Question: I am using 'OAuthSwift' pod for Google API authentication. In the callback, the refresh token is missing. As Google is returning '500 Server Error', when trying to ask for a new token after user already authenticated, I want to store the refresh token, and authorise the user the next time they login, and retrieve a new token.
This is my code:
'''
let callback = "\(Bundle.main.bundleIdentifier ?? ""):/oauth2Callback"
_ = ytOAuth2Swift?.authorize(
withCallbackURL: URL(string: callback)!,
scope: "https://www.googleapis.com/auth/youtube", state: state,
success: { credential, response, parameters in
print("YouTube Access_Token \(credential.oauthToken)")
print("YouTube efreshR_Token \(credential.oauthRefreshToken)")
},
failure: { error in
print("ERROR: \(error.localizedDescription)")
}
)
'''
This is the response we do get back!
<URL>
According to Google API docs, this is the response that should come in:
'''
{
"access_token":"1/fFAGRNJru1FTz70BzhT3Zg",
"expires_in":3920,
"token_type":"Bearer",
"refresh_token":"1/xEoDL4iW3cxlI7yDbSRFYNG01kVKM2C-259HOF2aQbI"
}
'''
I tried using an embedded 'WebView' no luck:
[
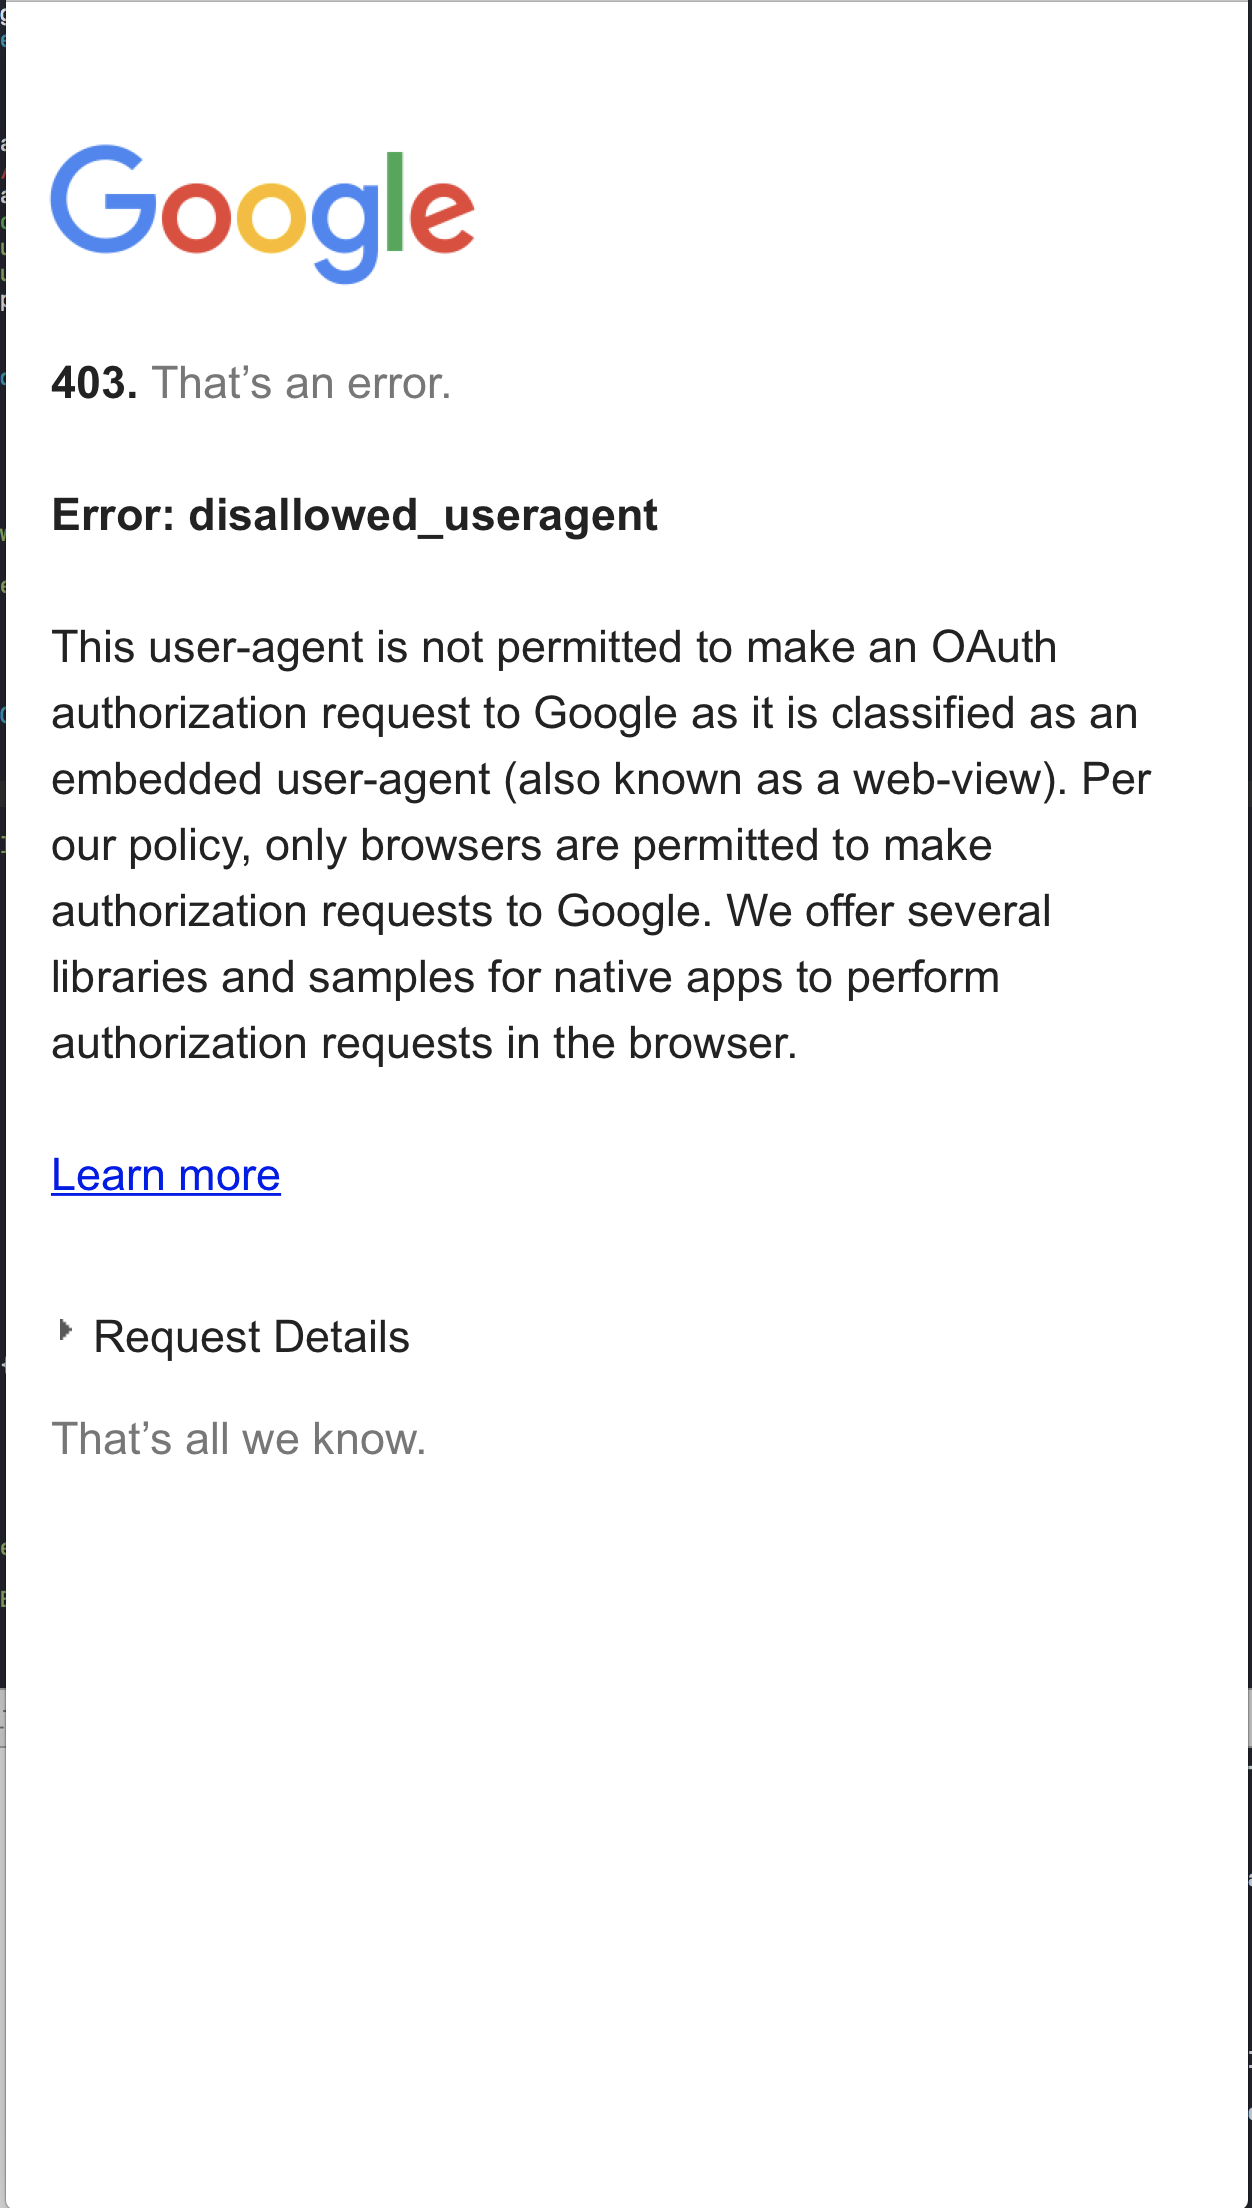
Answer: Well it looks like google API gave you refresh token once at the begining, and new requests doesn't give it anylonger. If yes you should know that refresh_token is only provided on the first authorization, so if you authorize more times it may not return the refresh_token again. Please try following instructions:
- <URL>- -
After it you next call should also return a refresh_token
It might be a bit different, because I do not use english language in my panel. When I was using refresh_token from google it never expires, you can use it forever to create new access_tokens.
If it won't work, try to set up in your code access_type as offline (I think easiest way is just to add a GET param in your API url as 'access_type=offline').
Necessary may be also 'prompt=consent' in query. It will force user to authorize, and should then return refresh_token
More informations can be found in <URL>
Good thing in Google API is that refresh_token never expires, until you wont revoke it or create a new one. So you can even hardcode it and use everytime you want to get a new access_token.